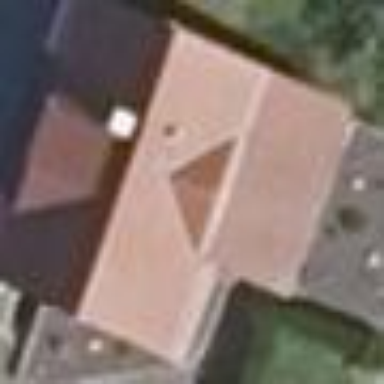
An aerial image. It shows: Red house with flat roof.